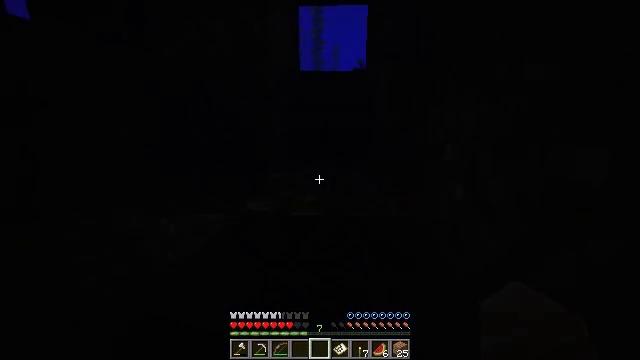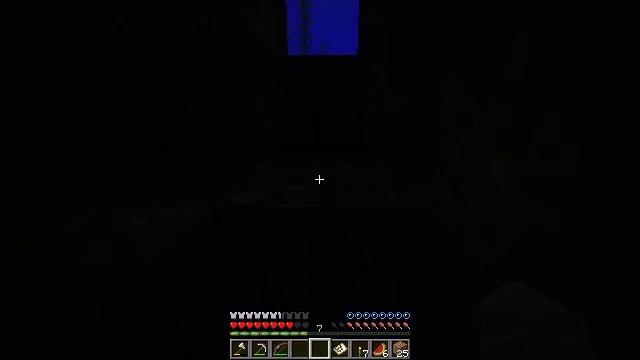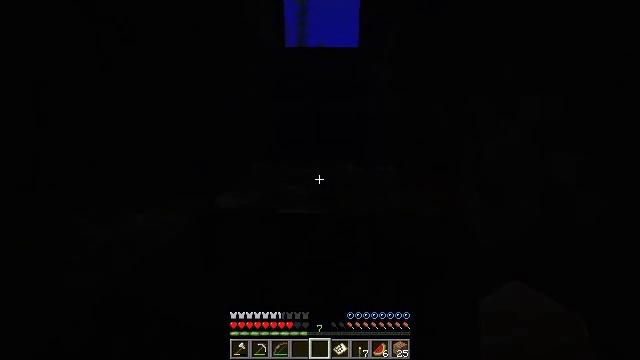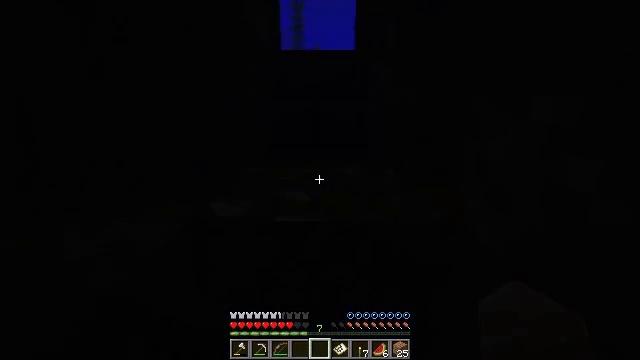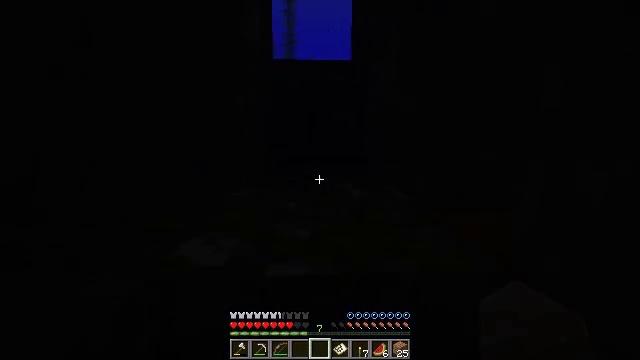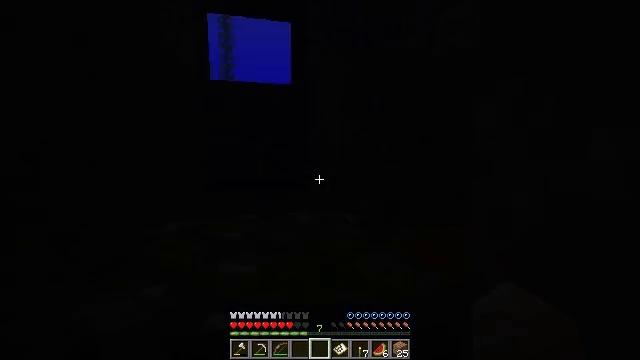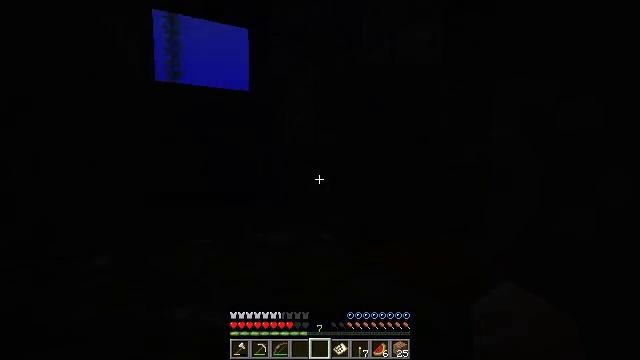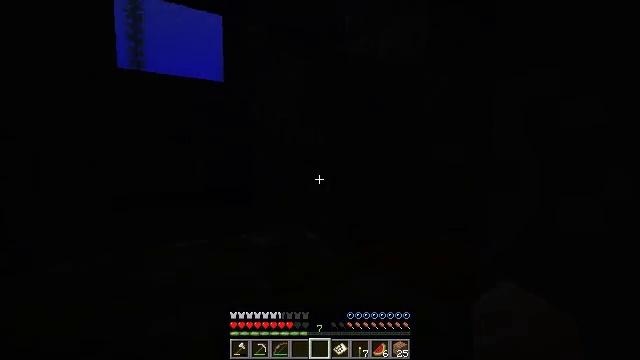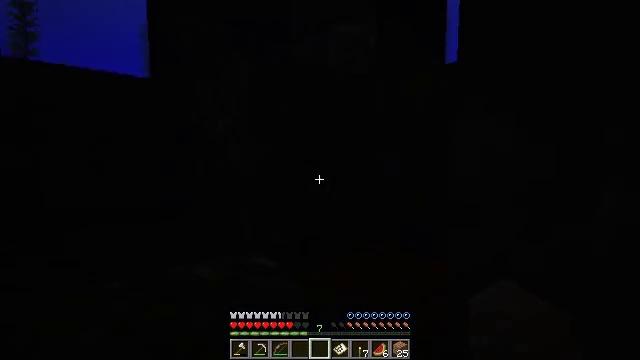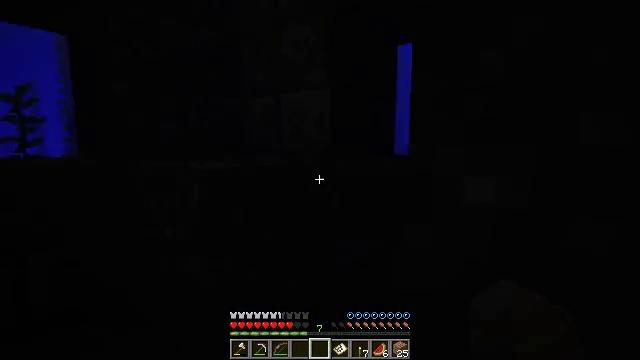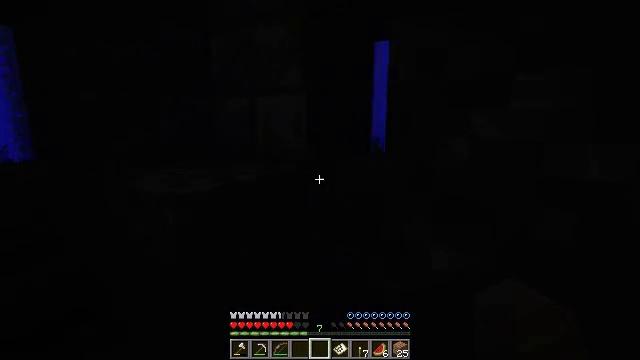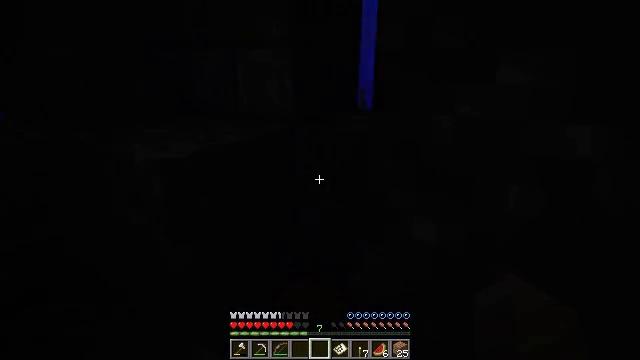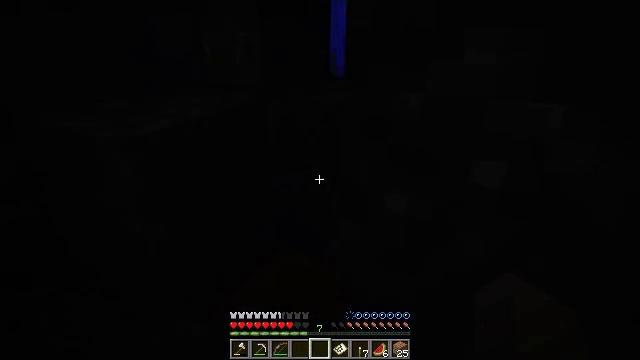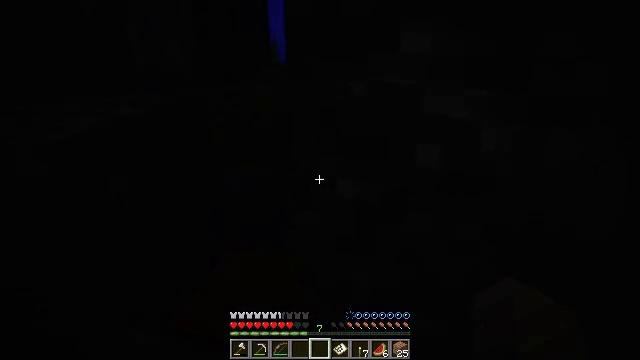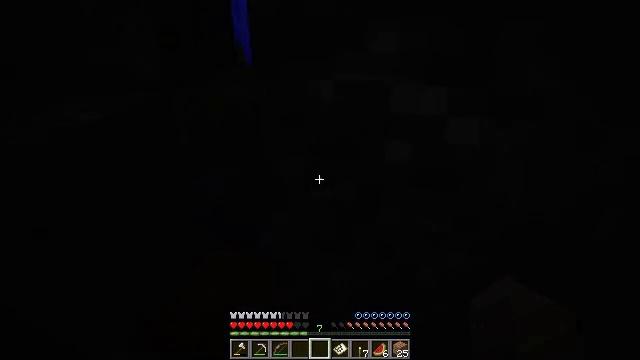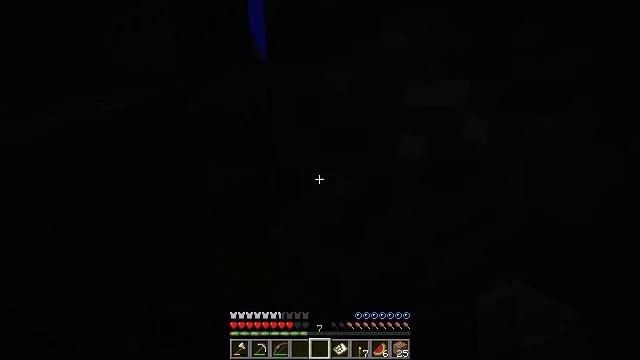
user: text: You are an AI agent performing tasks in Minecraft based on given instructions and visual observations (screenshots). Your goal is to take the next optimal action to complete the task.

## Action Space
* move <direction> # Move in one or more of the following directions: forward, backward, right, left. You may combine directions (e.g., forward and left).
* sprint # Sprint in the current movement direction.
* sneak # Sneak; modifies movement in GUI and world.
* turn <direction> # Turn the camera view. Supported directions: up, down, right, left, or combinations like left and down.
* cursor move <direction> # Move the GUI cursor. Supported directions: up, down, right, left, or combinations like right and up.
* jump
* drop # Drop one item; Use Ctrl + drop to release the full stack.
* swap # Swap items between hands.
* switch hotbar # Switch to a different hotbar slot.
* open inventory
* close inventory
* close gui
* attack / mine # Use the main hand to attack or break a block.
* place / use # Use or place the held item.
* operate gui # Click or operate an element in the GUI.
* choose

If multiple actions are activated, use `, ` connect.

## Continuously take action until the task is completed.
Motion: motion action
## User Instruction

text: Catch and defeat a cod.
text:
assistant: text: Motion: move forward, turn right
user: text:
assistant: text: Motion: move forward
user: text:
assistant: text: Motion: move forward
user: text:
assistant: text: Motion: turn right and up
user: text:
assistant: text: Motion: turn right and up
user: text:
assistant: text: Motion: move left, turn right and up
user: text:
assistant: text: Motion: move left, turn right
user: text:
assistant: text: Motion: move left, turn right
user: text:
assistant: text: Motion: move left, turn right and down
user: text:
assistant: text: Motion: move left, turn right and down
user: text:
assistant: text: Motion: turn right and down
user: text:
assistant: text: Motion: turn right and down
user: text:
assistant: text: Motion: turn right and down
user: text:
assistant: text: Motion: turn right
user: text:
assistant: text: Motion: turn left
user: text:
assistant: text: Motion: turn left
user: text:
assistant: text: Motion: turn left and down
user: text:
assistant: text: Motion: turn left and down
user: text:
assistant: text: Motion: turn down
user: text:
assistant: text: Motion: turn left
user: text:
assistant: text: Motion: turn left and down
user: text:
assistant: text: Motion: no_op
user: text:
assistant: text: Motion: use / place
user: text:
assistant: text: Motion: turn left and up, use / place
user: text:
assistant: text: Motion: turn up, use / place
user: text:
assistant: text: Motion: no_op
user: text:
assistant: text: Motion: no_op
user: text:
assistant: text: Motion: open gui
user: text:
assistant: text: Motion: no_op
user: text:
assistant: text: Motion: no_op